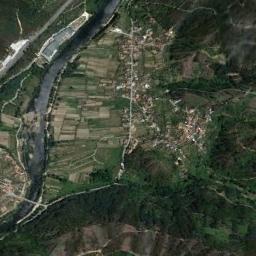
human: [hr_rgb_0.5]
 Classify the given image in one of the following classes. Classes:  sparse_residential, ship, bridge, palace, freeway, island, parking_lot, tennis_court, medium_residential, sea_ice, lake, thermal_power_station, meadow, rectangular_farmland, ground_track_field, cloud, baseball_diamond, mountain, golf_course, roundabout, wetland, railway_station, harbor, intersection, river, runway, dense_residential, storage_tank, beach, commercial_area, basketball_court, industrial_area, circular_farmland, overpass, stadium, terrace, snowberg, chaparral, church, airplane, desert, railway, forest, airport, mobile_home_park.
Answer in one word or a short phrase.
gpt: river